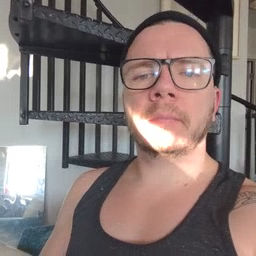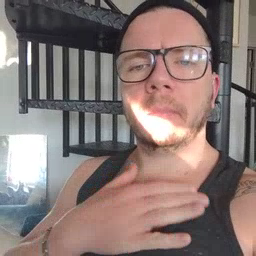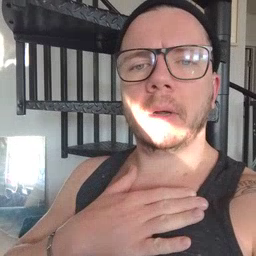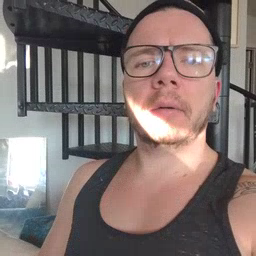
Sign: minemy